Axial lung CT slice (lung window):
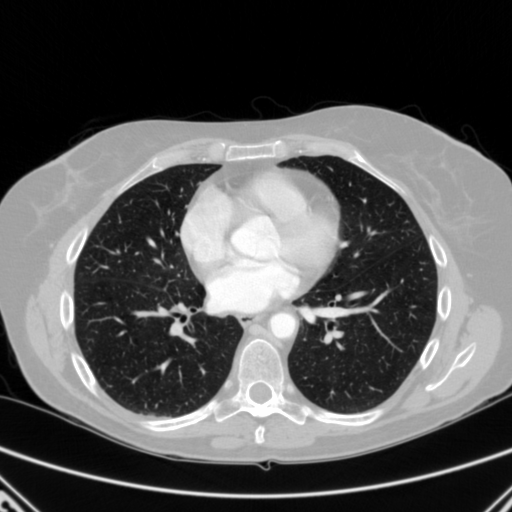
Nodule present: no